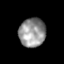
Tissue: skin
Cell type: Epithelial cells
Senescence score: 0.9335
Nuclear area (px): 750
Mean DAPI intensity: 148.52